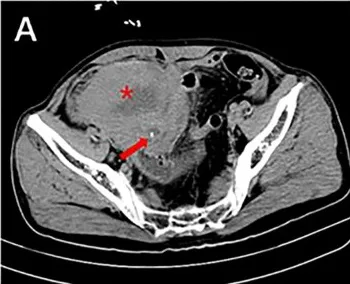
Abdominal contrast-enhanced computed tomography of case one. Plain scan shows a large heterogeneous mass (*) with calcification (red solid arrow) at the margins at the end of the ileum measuring 8.7x7.0 cm.
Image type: radiology (ct)